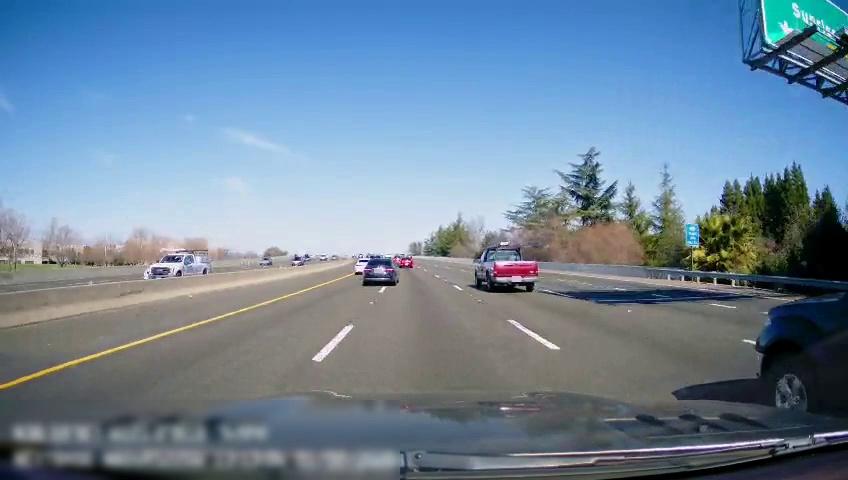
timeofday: Day
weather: Sunny
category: Drivable Space
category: Vehicles | Truck
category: Vehicles | Car
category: Vehicles | Car
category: Drivable Space
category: Vehicles | Truck
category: Vehicles | Truck
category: Vehicles | Car
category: Vehicles | Car
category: Vehicles | Car
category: Lanes | Opposite Lane
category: Lanes | Alternate Lane
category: Lanes | Alternate Lane
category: Lanes | Alternate Lane
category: Lanes | Current Lane
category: Lanes | Current Lane
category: Lanes | Alternate Lane
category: Traffic | Signs